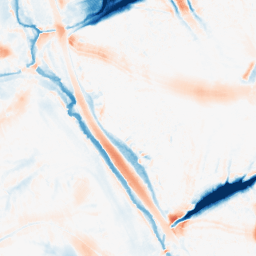
Category: morphological
Decomposition family: tophat_combined
Decomposition parameters: size: 20
Upsampling method: cubic_mitchell
Upsampling parameters: scale: 8
Upsampling scale: 8